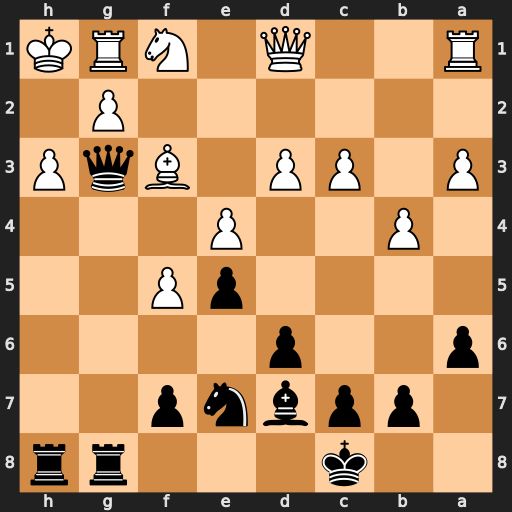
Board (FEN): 2k3rr/1ppbnp2/p2p4/4pP2/1P2P3/P1PP1BqP/6P1/R2Q1NRK
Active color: b
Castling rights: -
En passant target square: -
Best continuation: Rxh3+ gxh3 Qxg1#